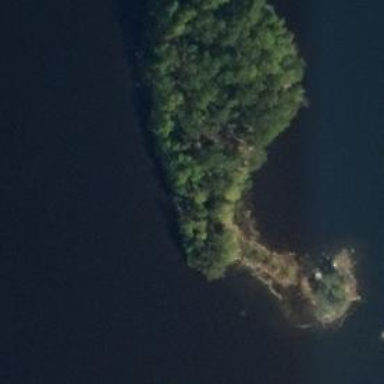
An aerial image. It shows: Islet covered with woodland.